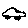
Label: car